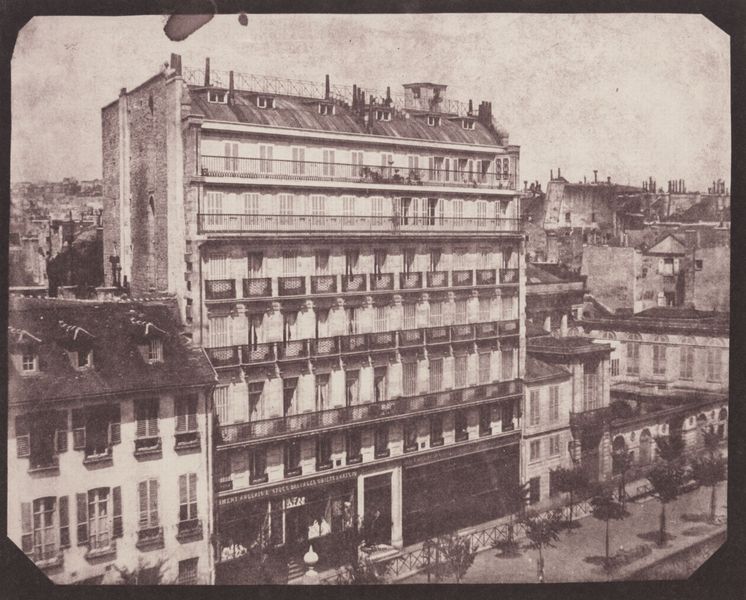
Titel: Boulevard des Capucines
Künstler: William Henry Fox Talbot
Standort: London
Institution: Science Museum
Schlagwörter: baum, himmel, schatten, weiß, bäume, stadt, braun, fenster, grau, jahrhundertwende, licht, paris, schwarz, strasse, dach, gebäude, haus, zaun, alt, wand, architektur, blass, bild, büsche, gitter, sonne, sträucher, fensterläden, kamin, kamine, schornstein, balkon, ecke, fassade, ort, türen, dächer, giebel, mauer, schornsteine, allee, amerika, geschäfte, laden, läden, sepia, treppe, geländer, stufen, hoch, menschenleer, balkone, foto, fotografie, panorama, photographie, erker, wohnhaus, sprossen, balustrade, beton, dachfenster, gauben, schwarz weiss, fleck, photo, ecken, etagen, geschosse, stockwerke, quadrat, symetrisch, aufnahme, mietshaus, markise, wassertank, brandmauer, straßenzug, giebelfenster, nebenhaus, baukunst, hochhaus, dachterasse, new york, balon, stadtaufnahme, broadway, fachfenster, gauben brandmauer, kontruiert